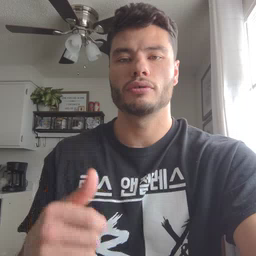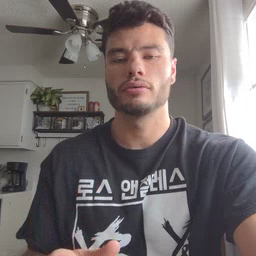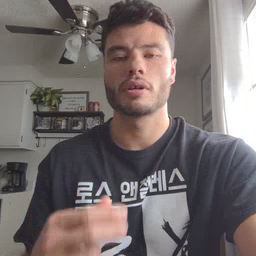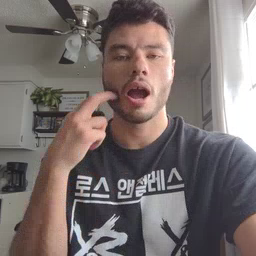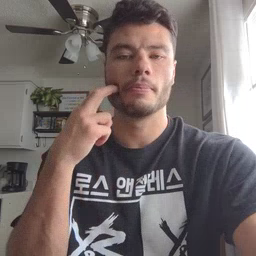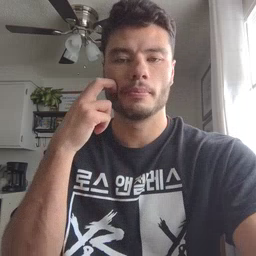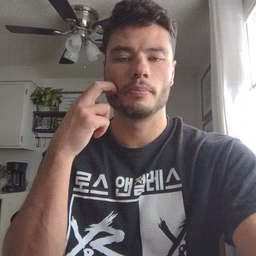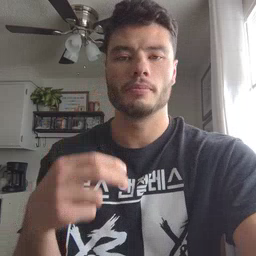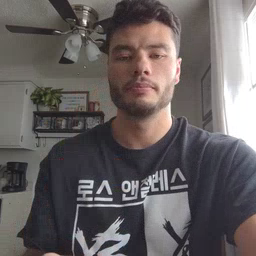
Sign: gum